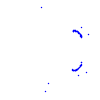
Particle: proton